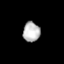
Tissue: lung
Cell type: Endothelial cells
Senescence score: 0.1605
Nuclear area (px): 328
Mean DAPI intensity: 186.235